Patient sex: M
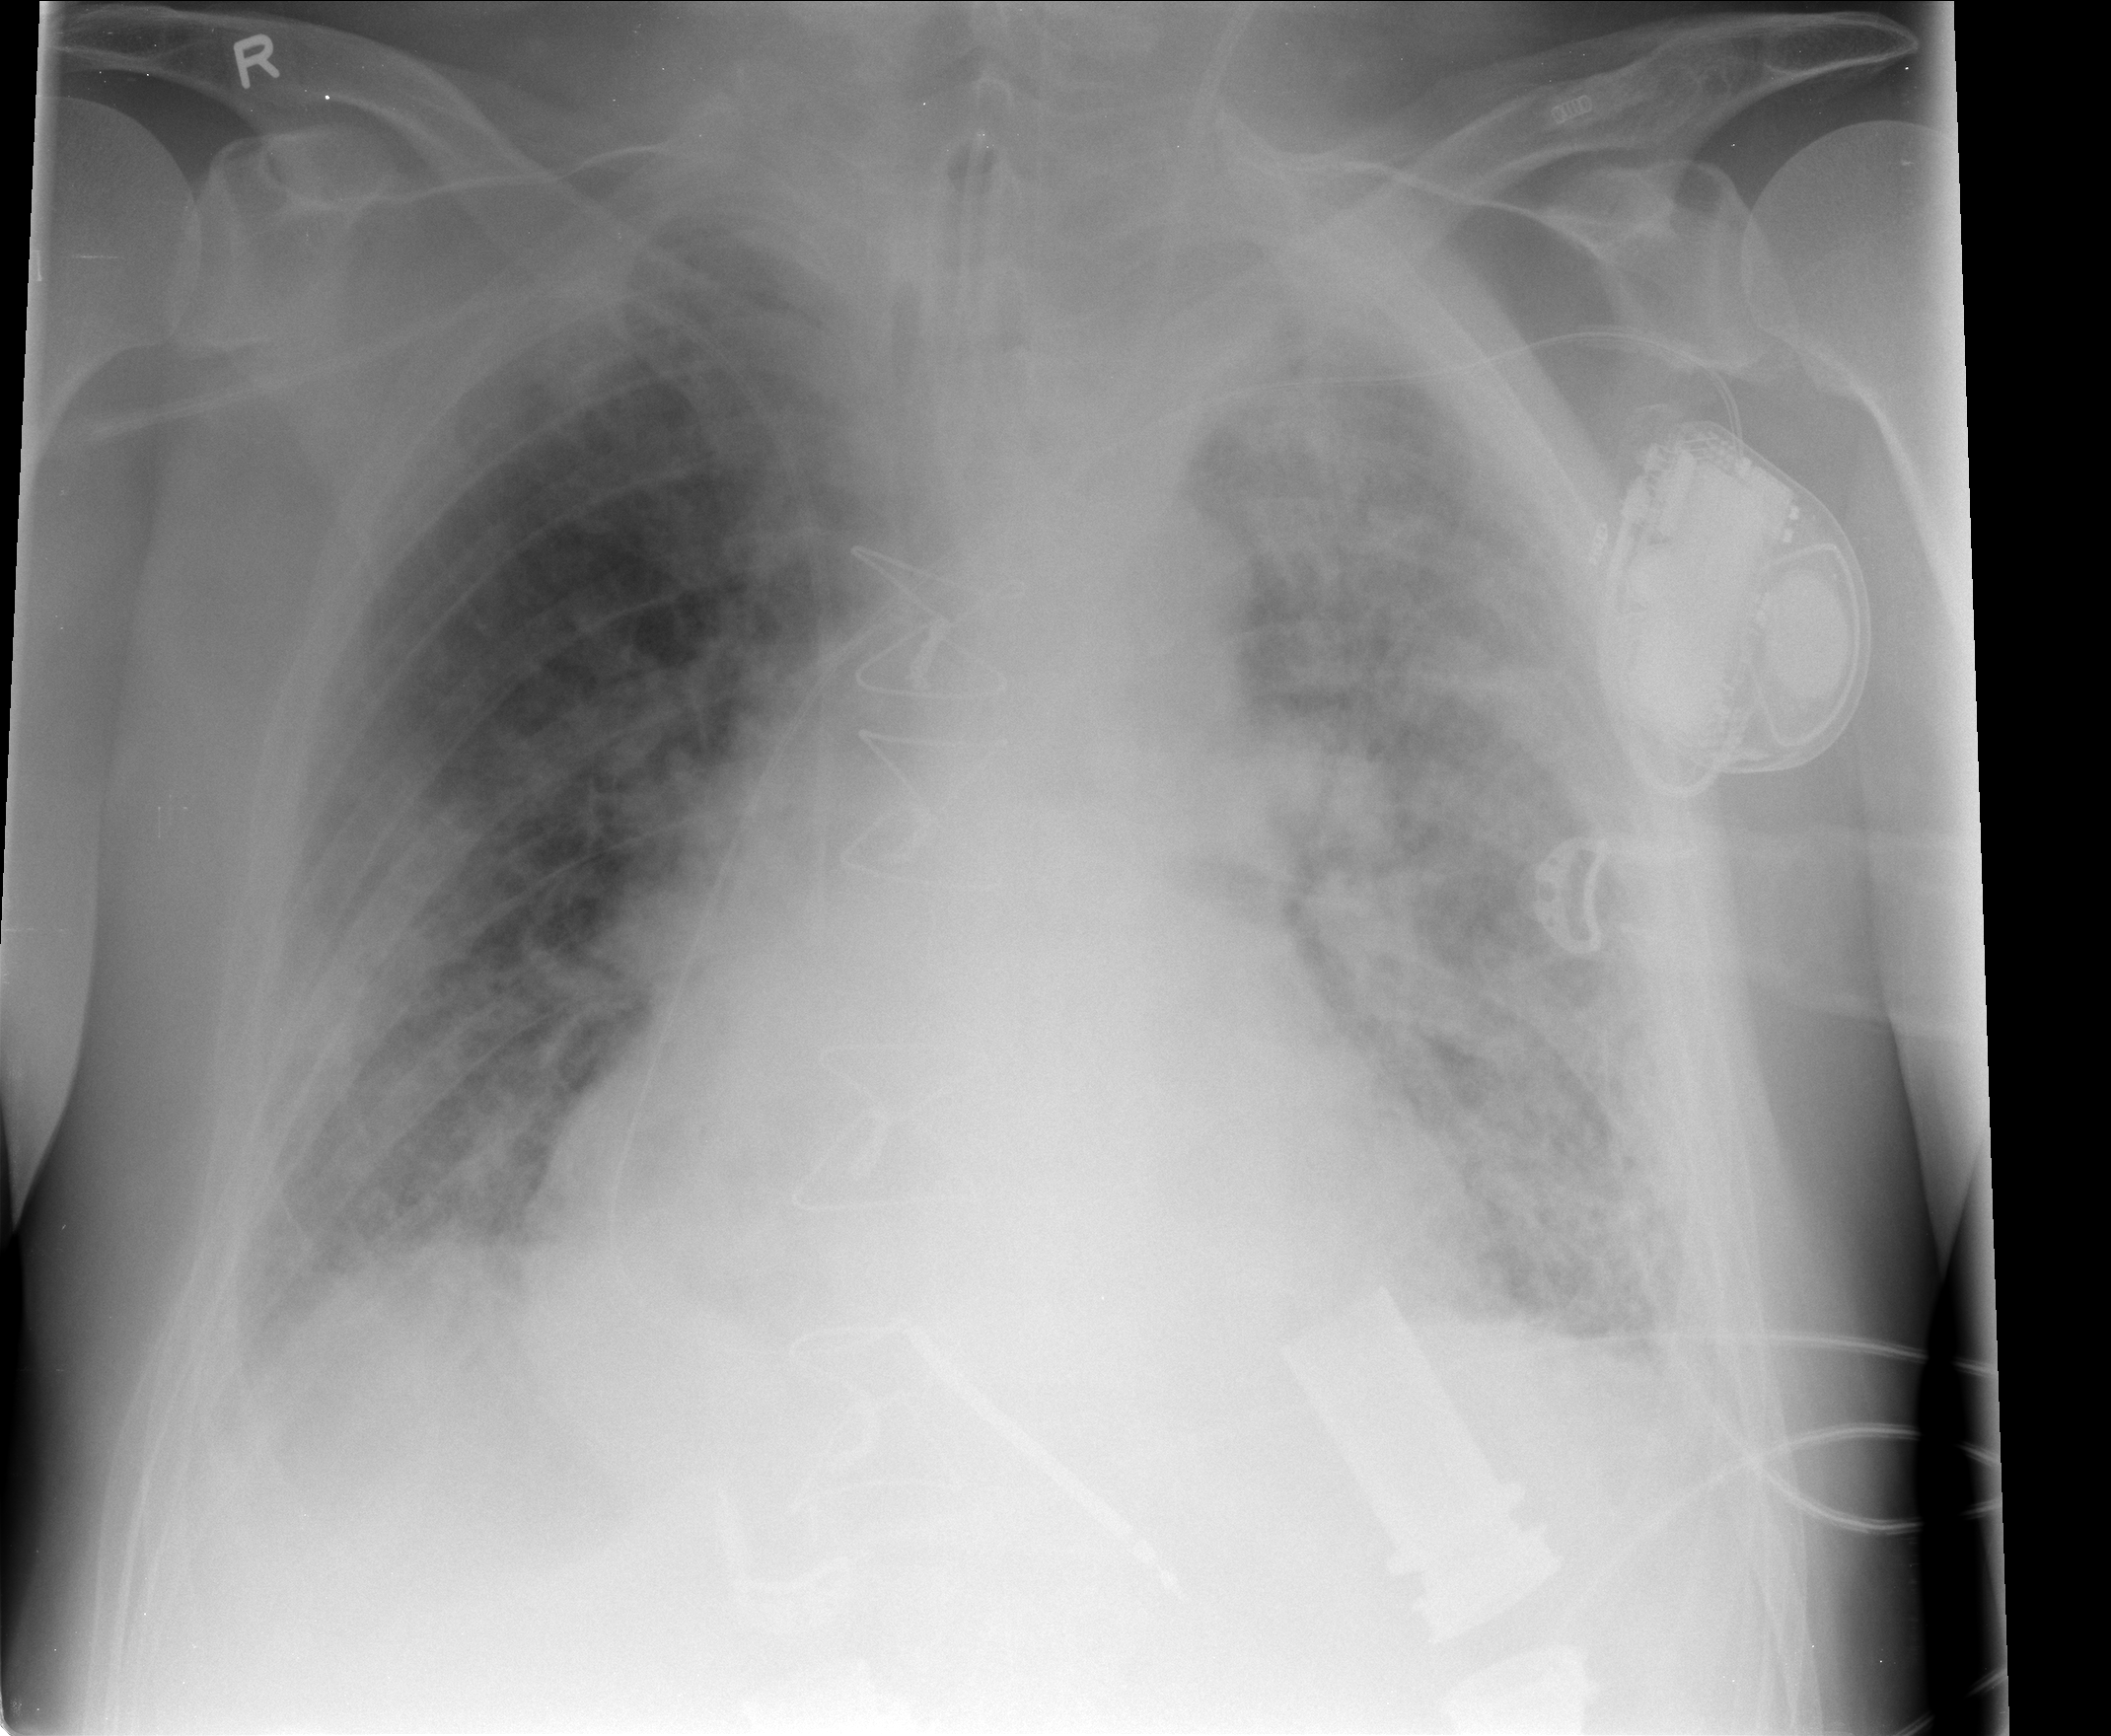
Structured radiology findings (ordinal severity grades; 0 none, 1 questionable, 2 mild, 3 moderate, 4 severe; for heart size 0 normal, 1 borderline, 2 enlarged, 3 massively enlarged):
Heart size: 2
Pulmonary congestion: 3
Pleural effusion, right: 2
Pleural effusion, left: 2
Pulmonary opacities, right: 3
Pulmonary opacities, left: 4
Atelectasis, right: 3
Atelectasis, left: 3